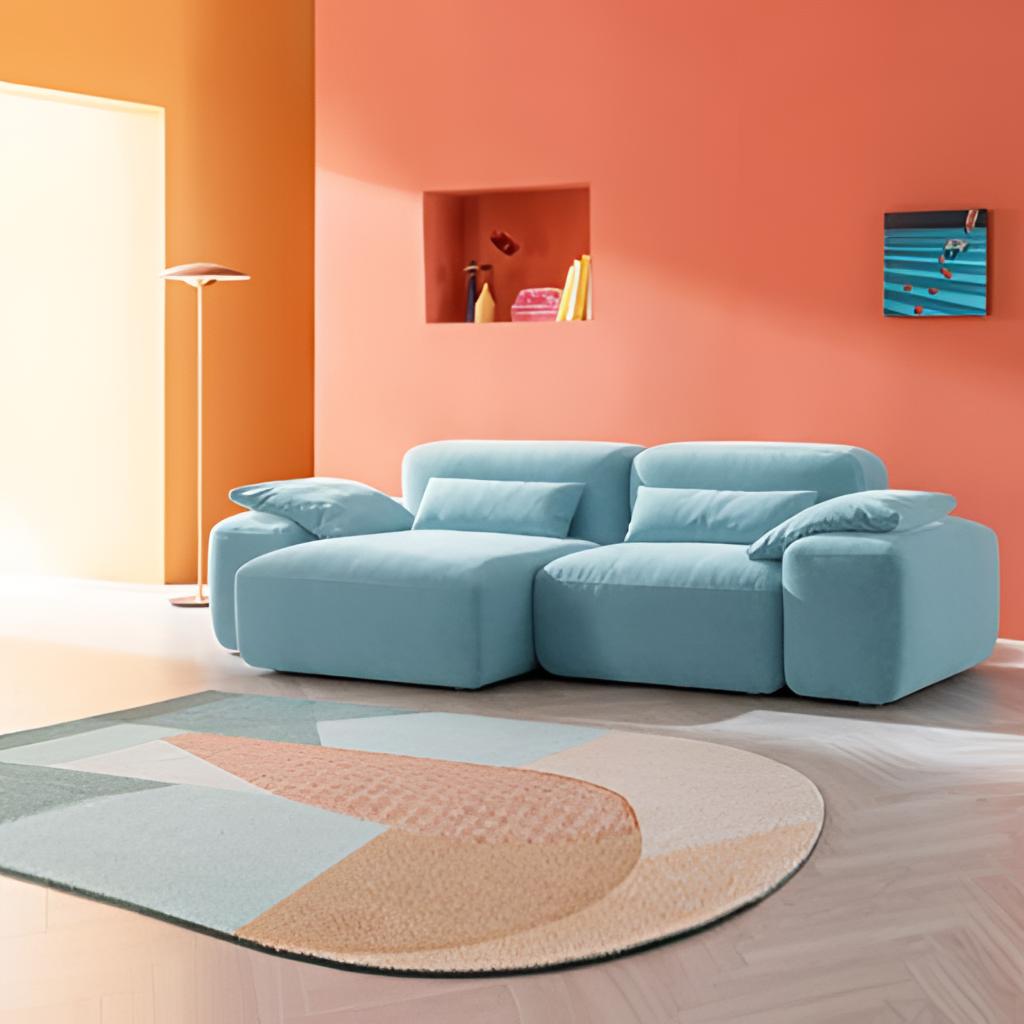
living room, teal fabric sofa, wood flooring, with herringbone pattern, paint wallpaper, with solid pattern, modern